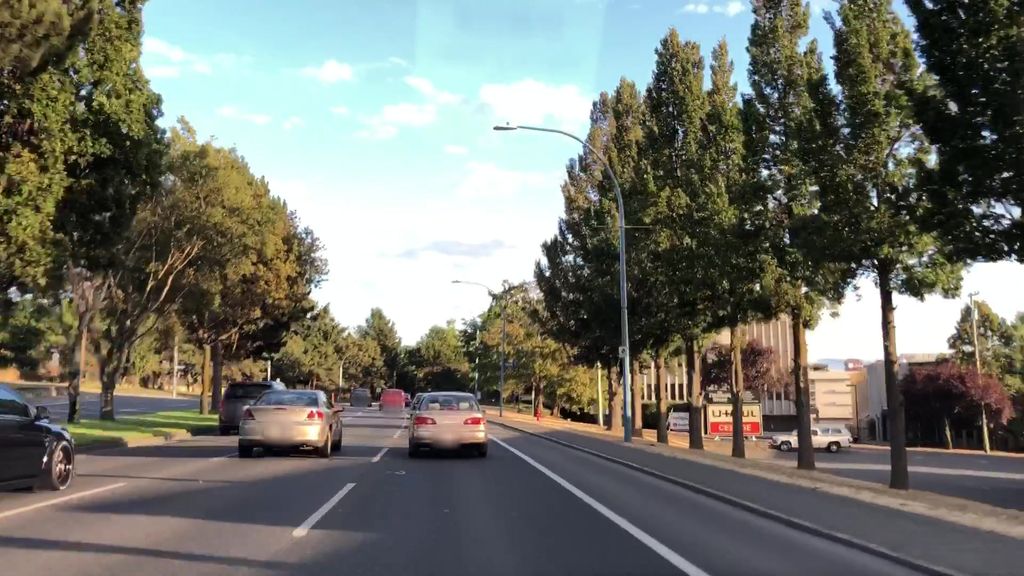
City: victoria